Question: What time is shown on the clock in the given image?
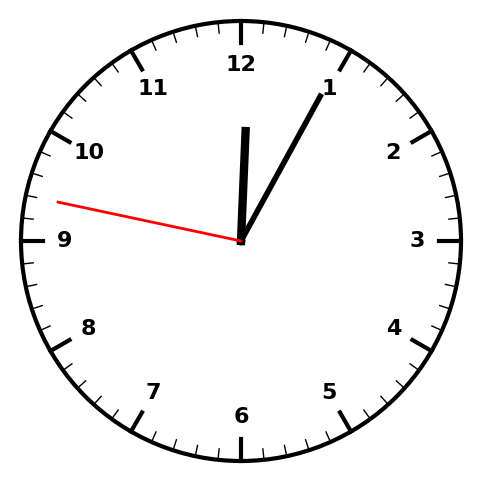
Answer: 12:04:47